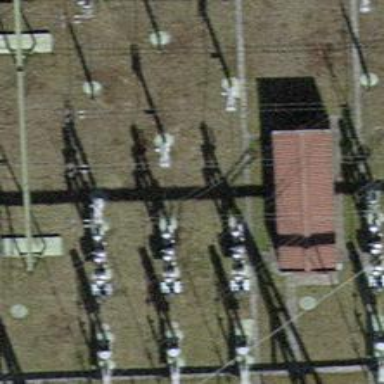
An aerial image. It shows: Bay for power line.